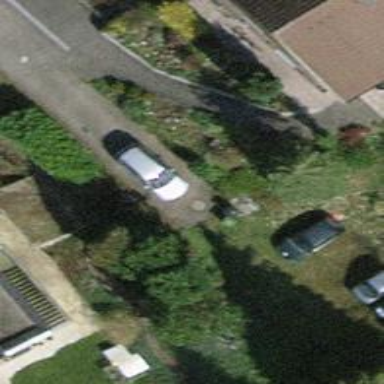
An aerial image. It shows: Alleyway designated as service road.